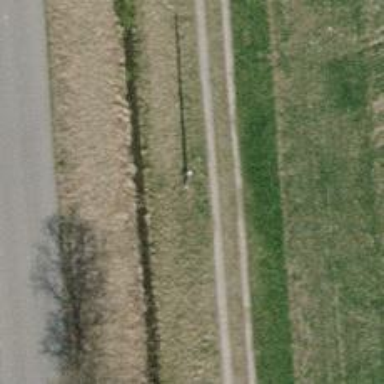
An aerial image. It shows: Straight power pole with straightforward line management.